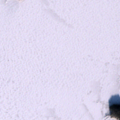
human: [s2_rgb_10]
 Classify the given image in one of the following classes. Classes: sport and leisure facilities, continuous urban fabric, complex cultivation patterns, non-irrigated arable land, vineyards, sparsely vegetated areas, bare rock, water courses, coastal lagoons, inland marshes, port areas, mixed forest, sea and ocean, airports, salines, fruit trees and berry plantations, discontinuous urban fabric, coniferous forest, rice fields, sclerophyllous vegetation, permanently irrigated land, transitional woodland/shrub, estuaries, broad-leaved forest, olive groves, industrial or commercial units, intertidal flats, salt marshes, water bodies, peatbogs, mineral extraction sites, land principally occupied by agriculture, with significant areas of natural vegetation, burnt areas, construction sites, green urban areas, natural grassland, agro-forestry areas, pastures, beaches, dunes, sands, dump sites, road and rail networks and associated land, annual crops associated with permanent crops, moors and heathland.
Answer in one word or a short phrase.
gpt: sea and ocean